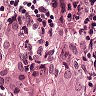
Metastatic tissue present: yes